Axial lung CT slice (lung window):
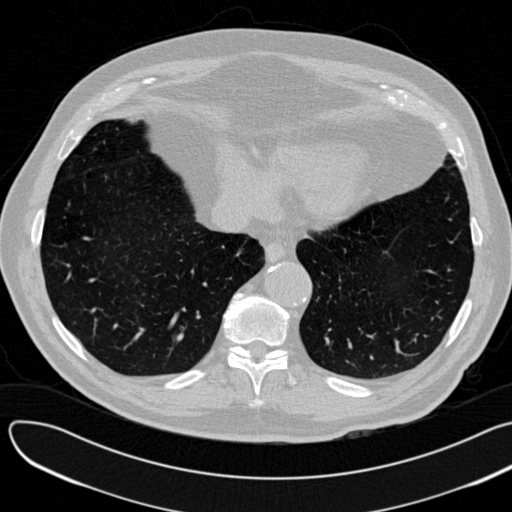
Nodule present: no